Question: Is this possible for us to customize the UITabbar as it is in the attached image for an iPAd App?
My App is only meant for Landscape orientation..
Will apple allow this?

I know that this same can be done using a UIToolbar and having tab like buttons. Since the number of tabs I will have in my app is around 5, I can not think of implementing them in a single view using UIToolbar.
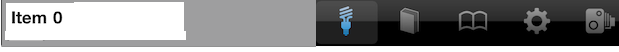
Answer: I came to know that even if this kind customization is done, Apple will not approve the App.
I have actually used UIView to place different UIButtons in them and produce similar effects as that of UITabbar.